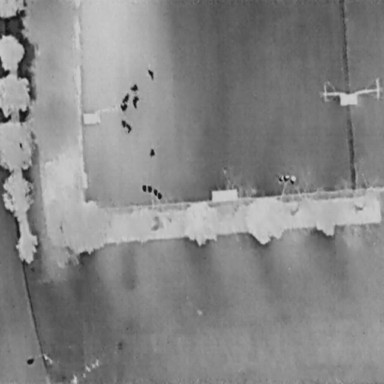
There are eight People in the infrared image.